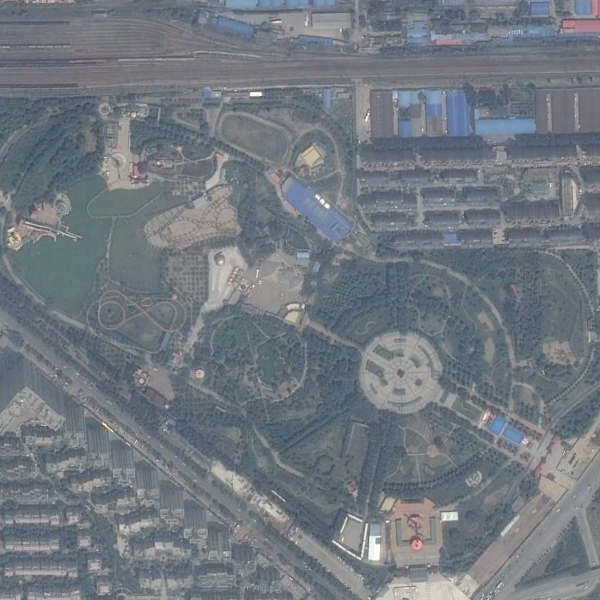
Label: Park